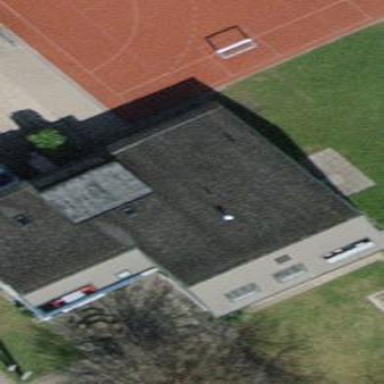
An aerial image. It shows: School building.